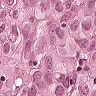
Metastatic tissue present: yes